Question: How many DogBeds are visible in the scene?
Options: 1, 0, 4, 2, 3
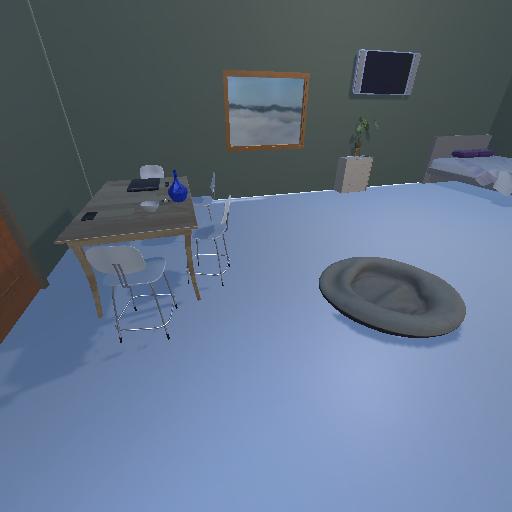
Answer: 1